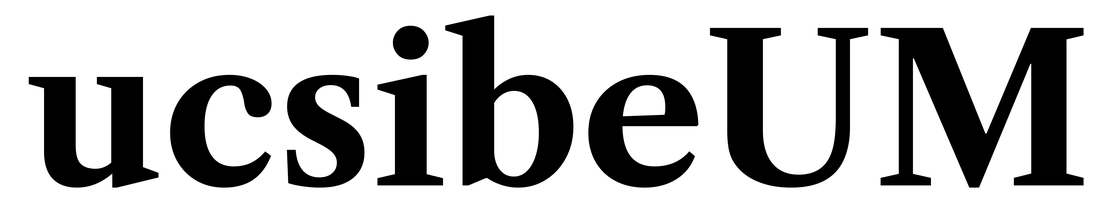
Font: LibreCaslonText_Bold